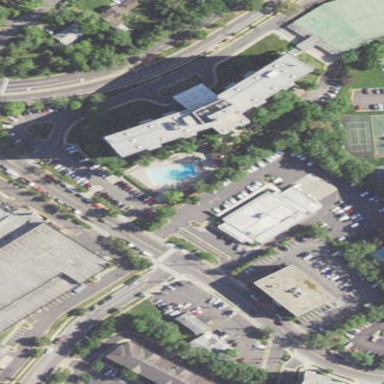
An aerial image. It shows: Parking area with surface.